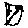
Label: tree